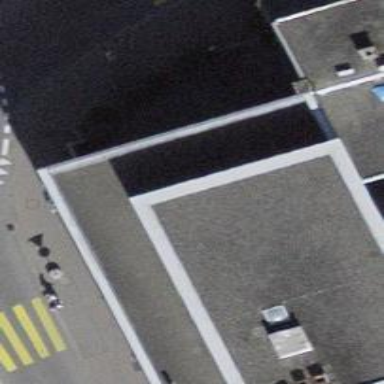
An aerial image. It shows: Restaurant.